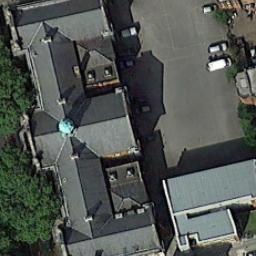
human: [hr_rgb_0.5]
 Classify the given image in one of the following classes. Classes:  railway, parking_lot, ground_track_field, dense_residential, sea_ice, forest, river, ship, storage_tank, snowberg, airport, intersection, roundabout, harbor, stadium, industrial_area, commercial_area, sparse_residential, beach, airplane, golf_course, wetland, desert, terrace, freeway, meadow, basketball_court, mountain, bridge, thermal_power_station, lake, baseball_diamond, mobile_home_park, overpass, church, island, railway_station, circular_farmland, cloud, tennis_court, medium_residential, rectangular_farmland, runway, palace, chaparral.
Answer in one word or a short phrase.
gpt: church